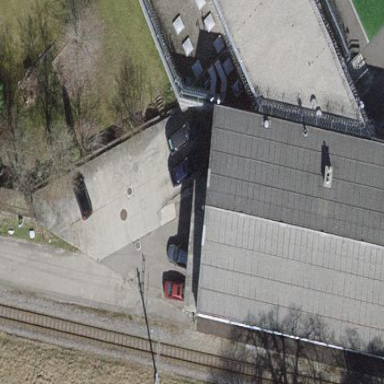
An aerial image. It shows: Parking area with surface.